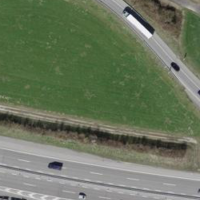
EUNIS habitat code: 57
Species observed at this site:
Rutpela maculata